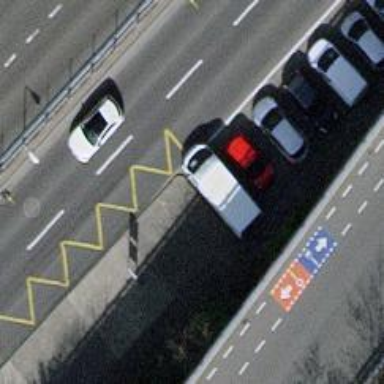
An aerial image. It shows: Asphalt platform for public transport.